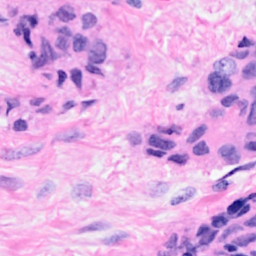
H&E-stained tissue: Breast